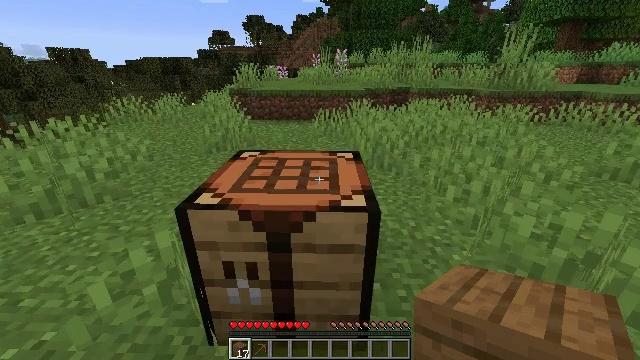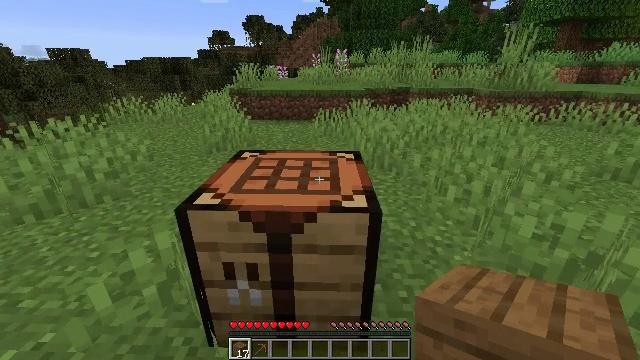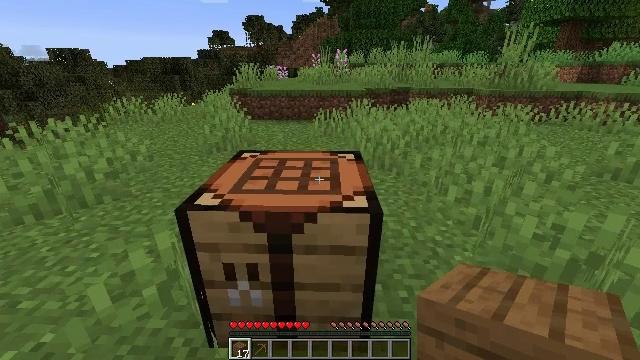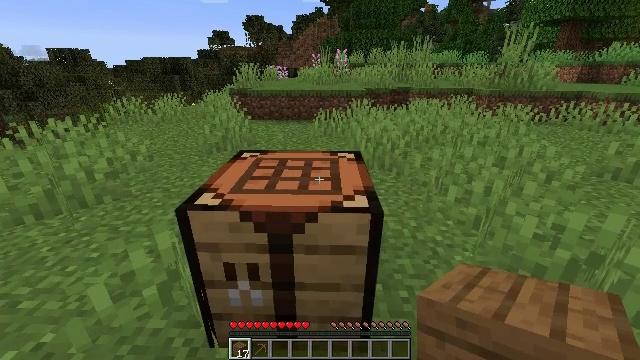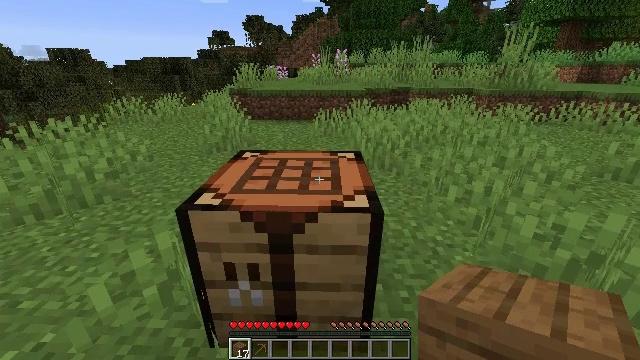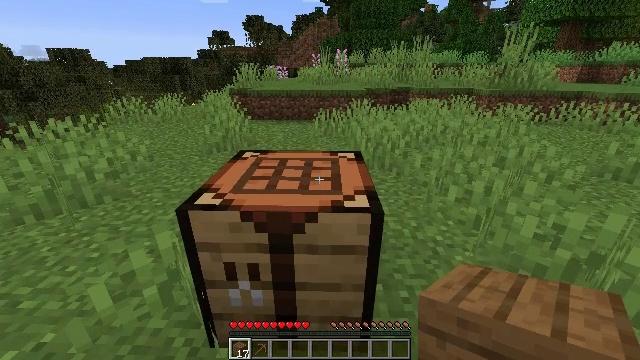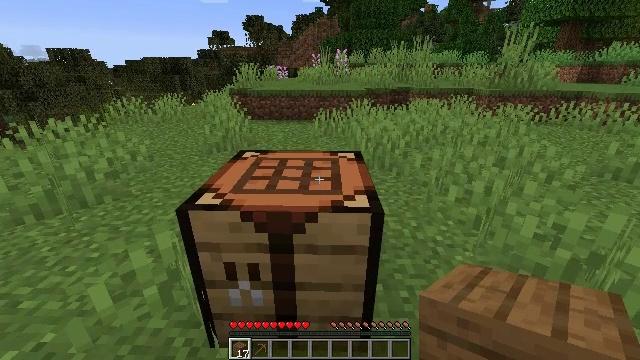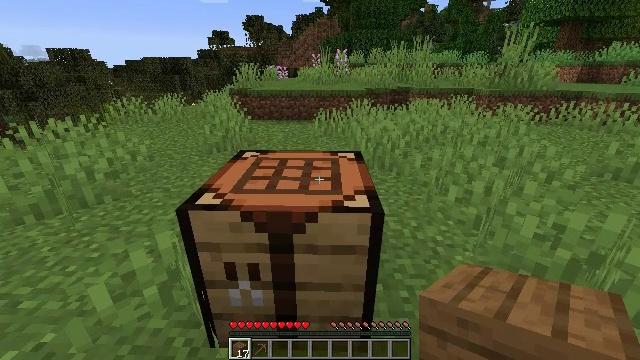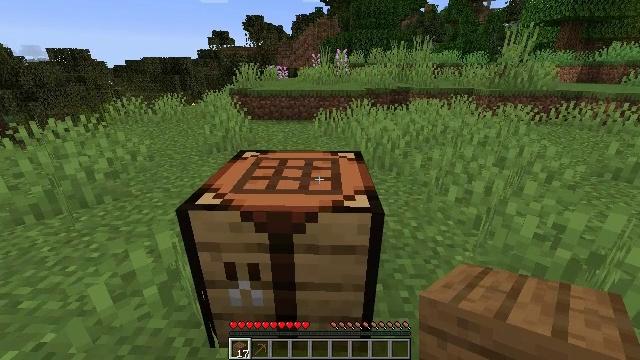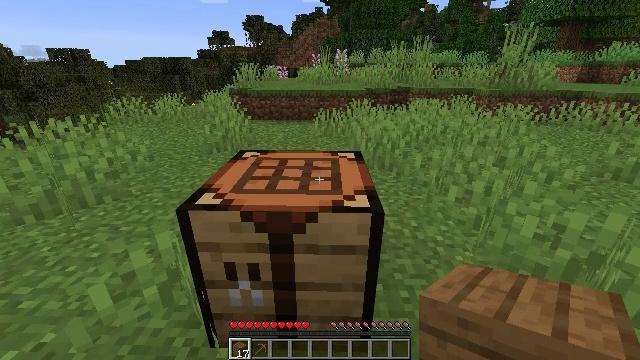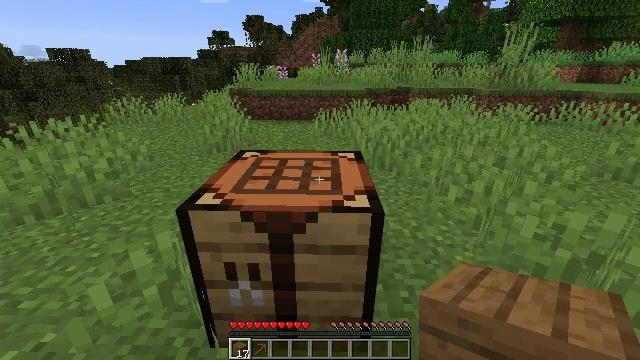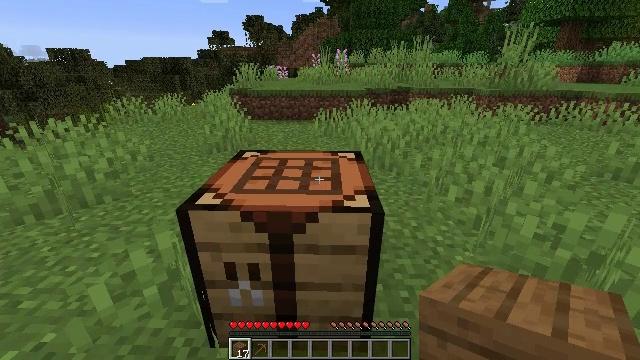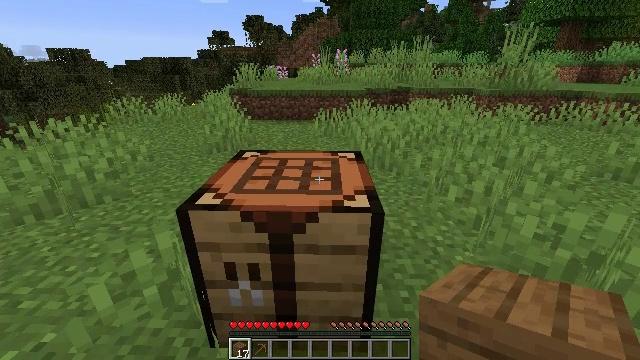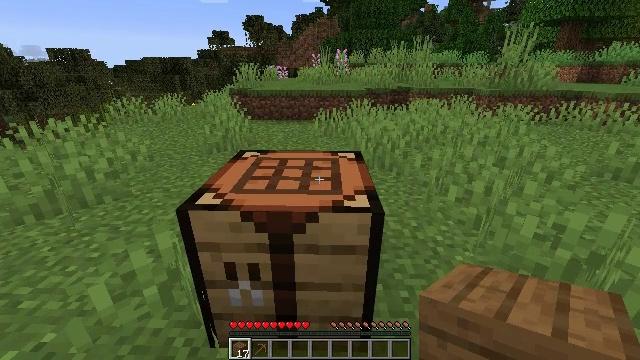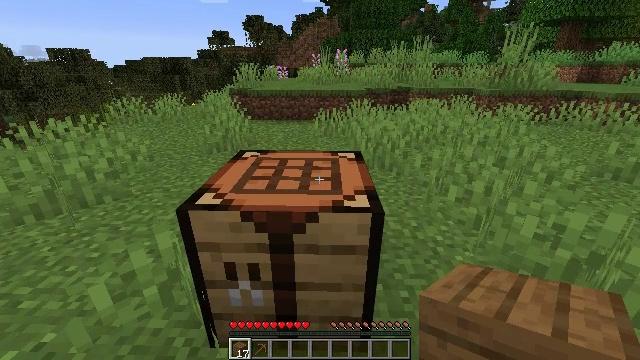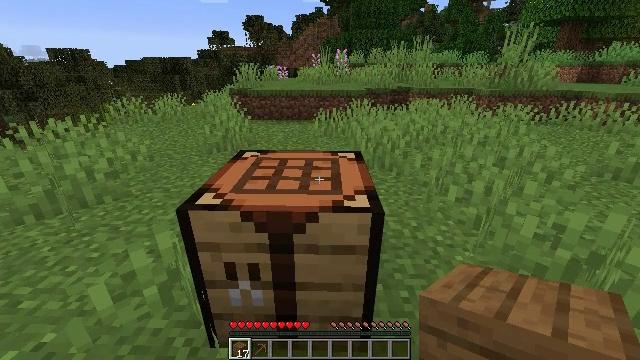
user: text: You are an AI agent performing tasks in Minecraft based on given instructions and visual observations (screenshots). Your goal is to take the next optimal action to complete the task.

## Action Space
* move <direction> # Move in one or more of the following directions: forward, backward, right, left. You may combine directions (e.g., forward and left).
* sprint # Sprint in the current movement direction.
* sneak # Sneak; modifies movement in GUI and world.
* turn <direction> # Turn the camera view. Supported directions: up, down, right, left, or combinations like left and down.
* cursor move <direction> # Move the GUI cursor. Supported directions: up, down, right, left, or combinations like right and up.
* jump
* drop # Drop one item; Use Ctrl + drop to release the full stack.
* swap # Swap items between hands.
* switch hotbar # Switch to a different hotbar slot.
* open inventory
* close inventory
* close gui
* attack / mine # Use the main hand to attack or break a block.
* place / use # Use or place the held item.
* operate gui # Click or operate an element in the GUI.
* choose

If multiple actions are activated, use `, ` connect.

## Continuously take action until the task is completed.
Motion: motion action
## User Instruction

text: Put back the crafting table.
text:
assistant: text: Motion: no_op
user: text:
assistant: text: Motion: no_op
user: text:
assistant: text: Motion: no_op
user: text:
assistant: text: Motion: no_op
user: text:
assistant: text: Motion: no_op
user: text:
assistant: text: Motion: no_op
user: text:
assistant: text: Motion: no_op
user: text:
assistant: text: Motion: no_op
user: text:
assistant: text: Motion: no_op
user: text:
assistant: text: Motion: no_op
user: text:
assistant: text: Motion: no_op
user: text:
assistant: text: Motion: no_op
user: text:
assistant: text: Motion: no_op
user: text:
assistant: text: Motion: no_op
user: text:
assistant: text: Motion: no_op
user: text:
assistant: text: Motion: no_op
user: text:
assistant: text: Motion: no_op
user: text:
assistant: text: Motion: no_op
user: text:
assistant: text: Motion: no_op
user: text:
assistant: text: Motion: no_op
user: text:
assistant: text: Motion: no_op
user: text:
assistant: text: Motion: no_op
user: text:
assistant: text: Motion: no_op
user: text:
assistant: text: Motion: no_op
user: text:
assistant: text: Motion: no_op
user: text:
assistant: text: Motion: no_op
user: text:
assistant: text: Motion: turn down
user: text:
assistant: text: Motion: attack / mine
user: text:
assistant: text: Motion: attack / mine
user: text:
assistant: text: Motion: attack / mine